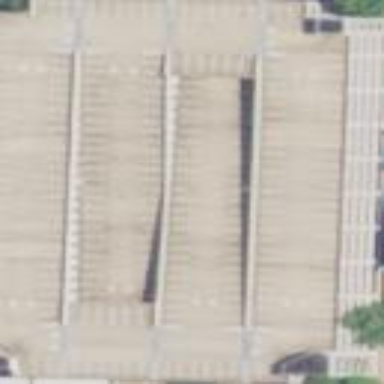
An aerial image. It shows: Multi-storey parking building.